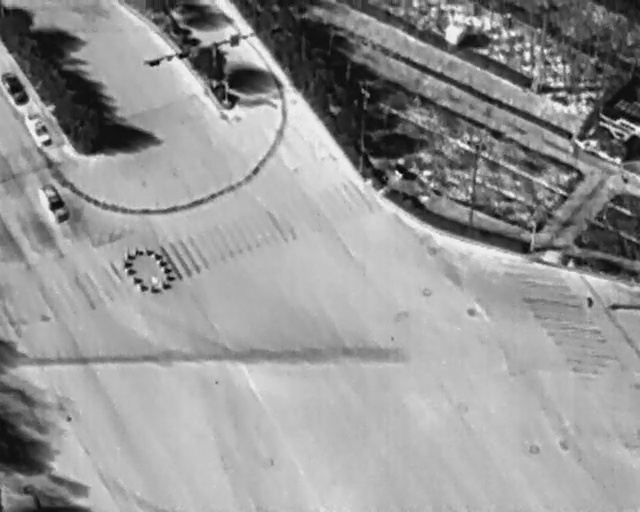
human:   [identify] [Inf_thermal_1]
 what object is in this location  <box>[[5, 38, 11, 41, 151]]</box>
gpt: <ref>1 small car at the left</ref>

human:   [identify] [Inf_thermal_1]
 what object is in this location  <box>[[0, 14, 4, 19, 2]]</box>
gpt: <ref>1 medium car at the top left</ref>